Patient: sex F, age 61
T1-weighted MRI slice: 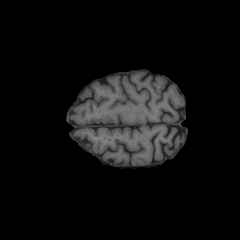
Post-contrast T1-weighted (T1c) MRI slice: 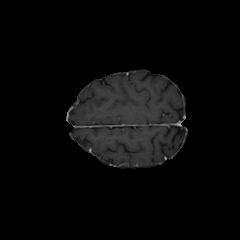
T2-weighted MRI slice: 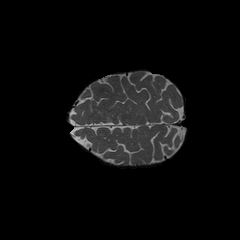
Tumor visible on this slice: no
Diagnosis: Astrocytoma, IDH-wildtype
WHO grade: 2